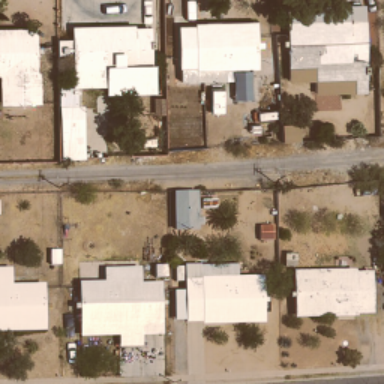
It is a medium residential area .